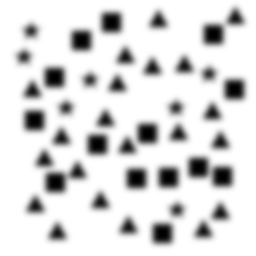
Squares: 14
Triangles: 21
Stars: 7
Total shapes: 42